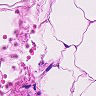
Metastatic tissue present: no